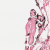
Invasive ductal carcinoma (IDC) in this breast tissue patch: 0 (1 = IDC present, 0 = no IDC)